Question: I have a grid in a jquery mobile site, and every second row has a background colour to make it more user friendly. All the content of 'ui-block-a' has 'font-weight: bold;' from my css, and as a result there is extra padding at the bottom of the cell like so:

This looks really bad, so how do I remove it? I have tried putting in 'padding-bottom = 0px;' but it did not work.
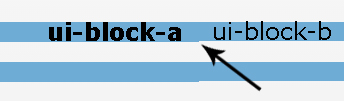
Answer: The only solution I could find was to set a minimum height of 20px for my coloured in div class